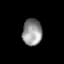
Tissue: lung
Cell type: Others
Senescence score: 0.2132
Nuclear area (px): 507
Mean DAPI intensity: 147.179